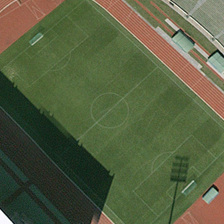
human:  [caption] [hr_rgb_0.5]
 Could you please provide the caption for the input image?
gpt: a football field is in a playground .

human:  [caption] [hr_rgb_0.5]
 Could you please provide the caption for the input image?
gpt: a football field is in a playground .

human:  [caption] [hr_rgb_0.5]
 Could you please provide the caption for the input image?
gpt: a football field is in a playground .

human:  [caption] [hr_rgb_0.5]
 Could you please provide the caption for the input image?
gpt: a football field is in a playground .

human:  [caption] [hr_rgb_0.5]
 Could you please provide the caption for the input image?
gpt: a football field is in a playground .